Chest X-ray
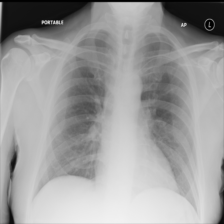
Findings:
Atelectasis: negative
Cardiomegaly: negative
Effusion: negative
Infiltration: negative
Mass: negative
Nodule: negative
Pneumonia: negative
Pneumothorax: negative
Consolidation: negative
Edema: negative
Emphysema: negative
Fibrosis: negative
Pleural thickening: negative
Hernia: negative